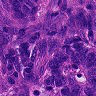
Metastatic tissue present: yes